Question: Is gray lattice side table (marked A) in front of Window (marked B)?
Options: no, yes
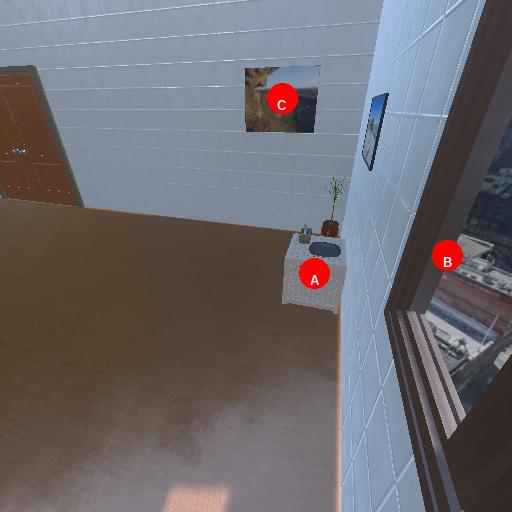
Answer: no